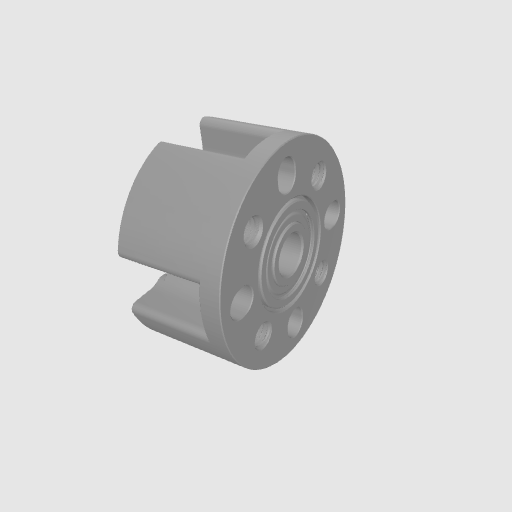
Part: DualBearingPillowBlock6ID